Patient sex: M
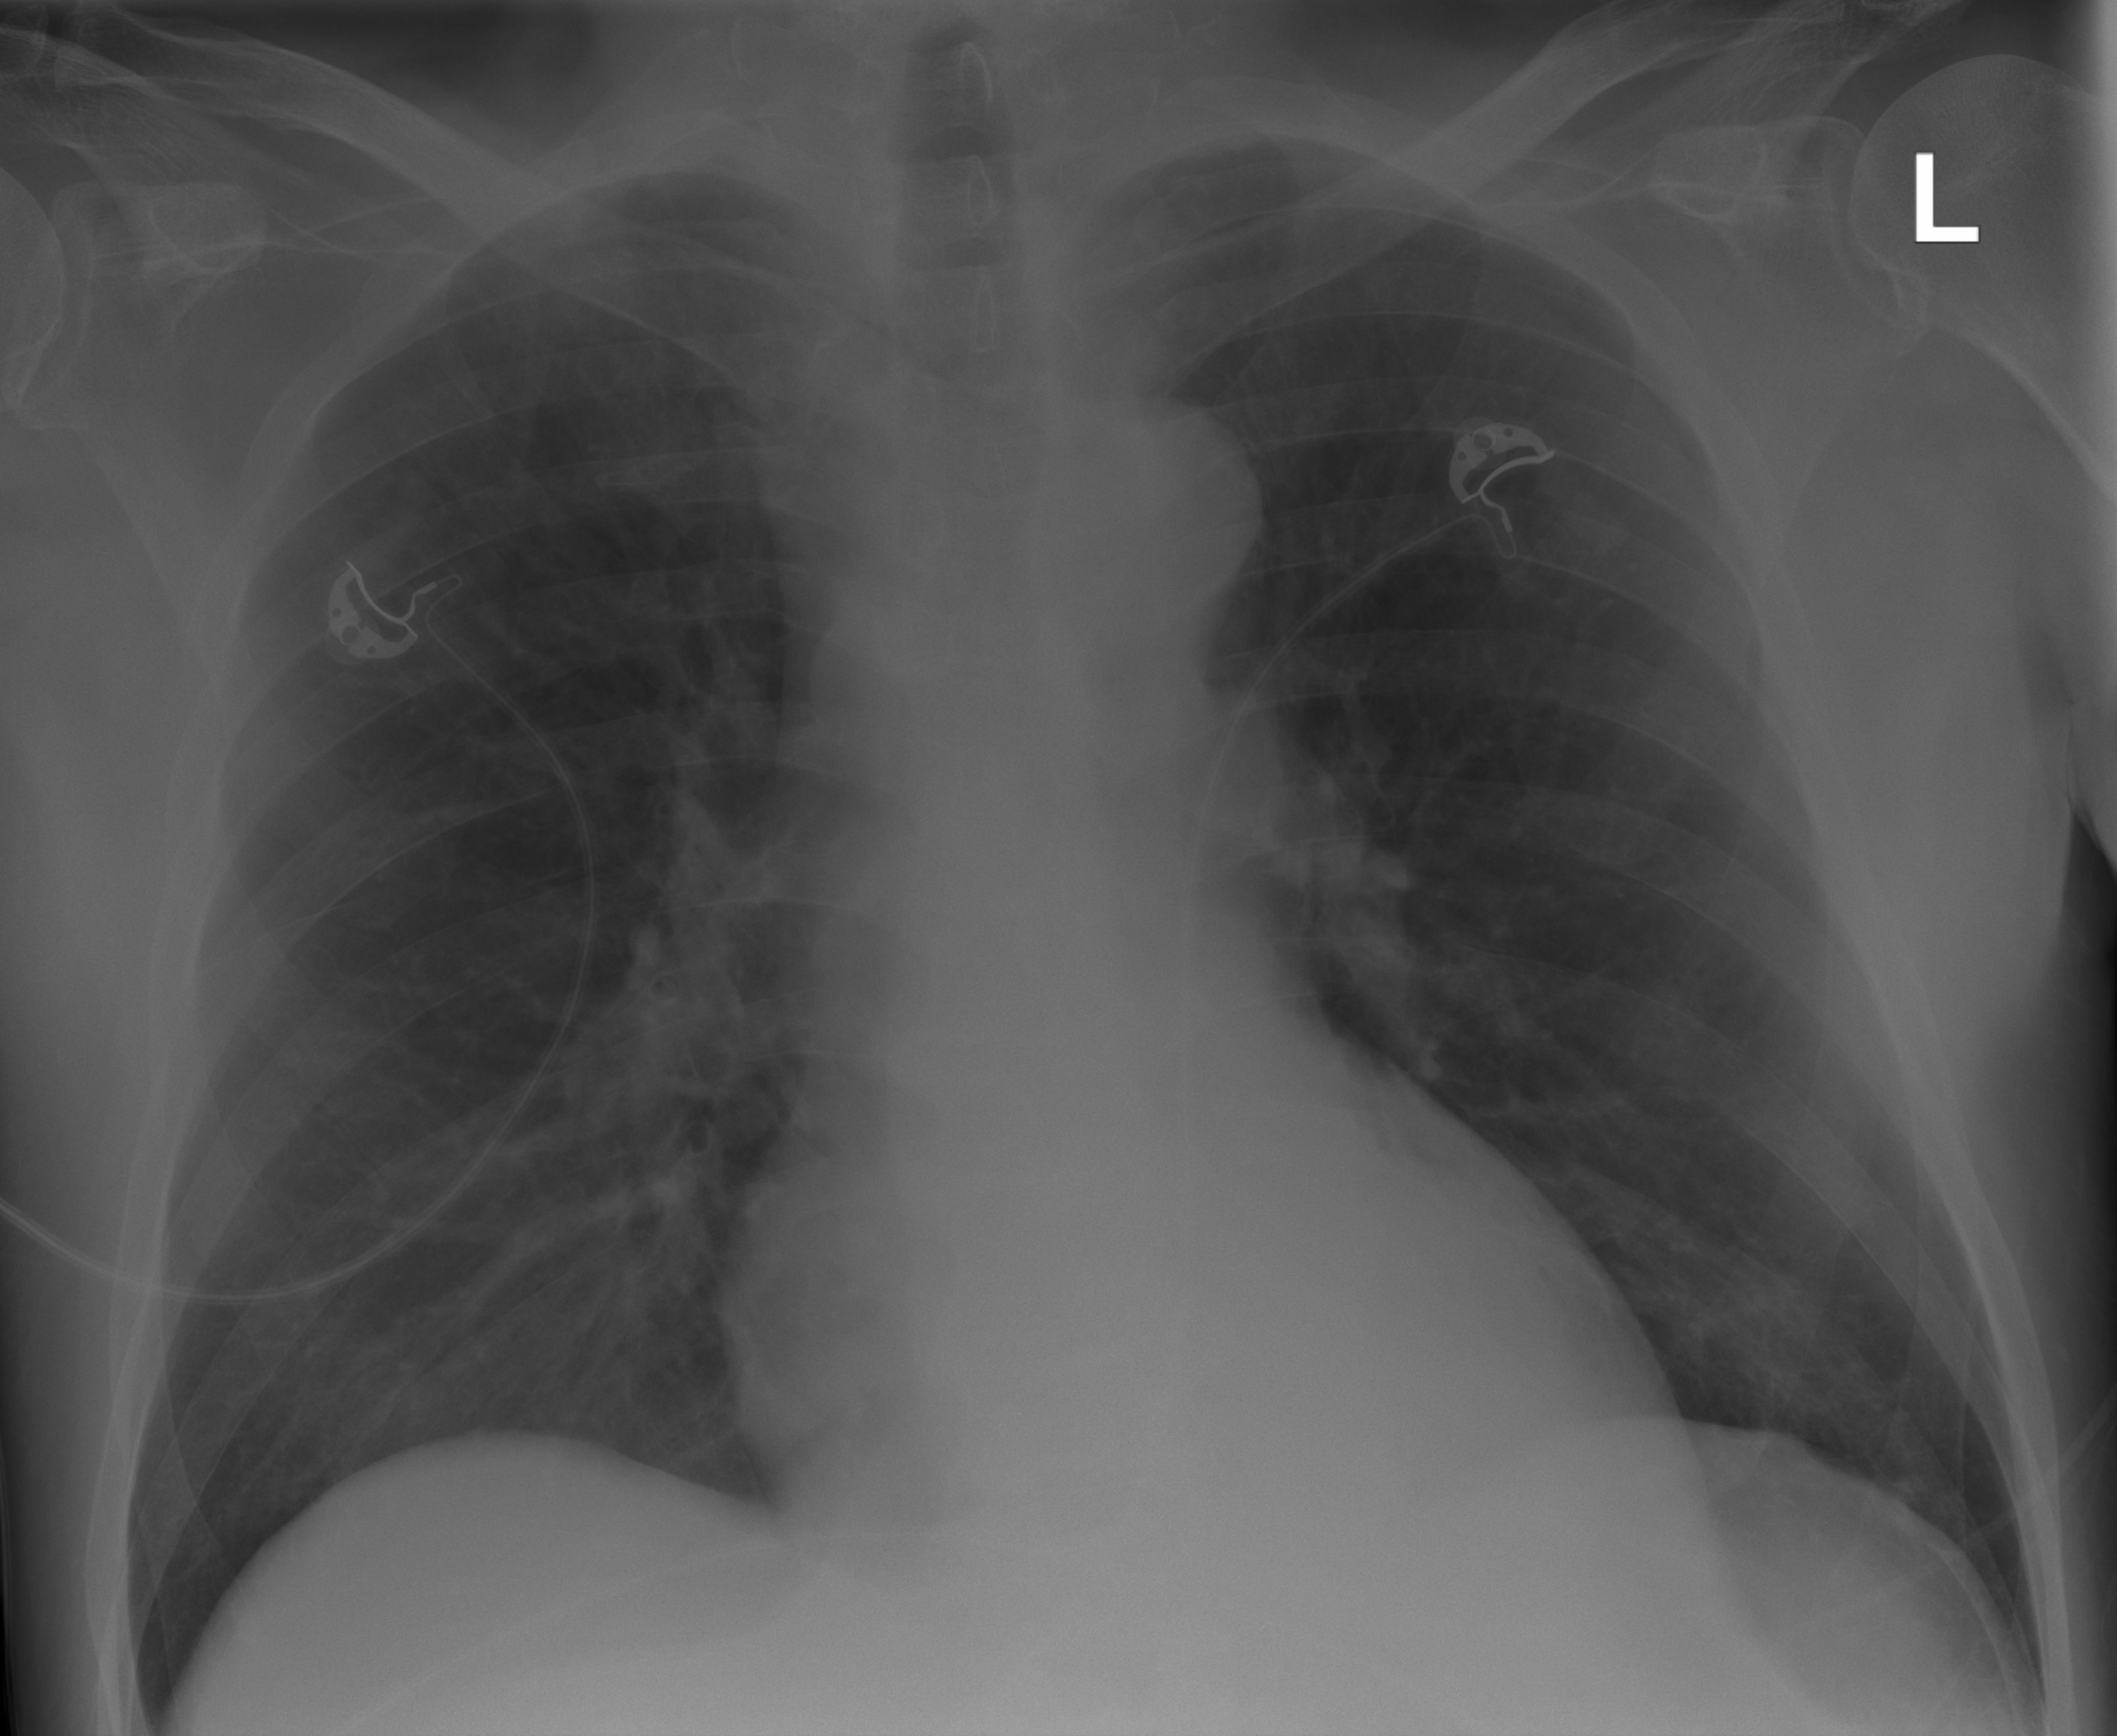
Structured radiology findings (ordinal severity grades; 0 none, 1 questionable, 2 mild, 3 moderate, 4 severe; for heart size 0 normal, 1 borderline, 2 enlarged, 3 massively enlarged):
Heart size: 0
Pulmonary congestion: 2
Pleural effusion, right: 0
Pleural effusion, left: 0
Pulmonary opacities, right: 0
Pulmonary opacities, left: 0
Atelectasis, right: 2
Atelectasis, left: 2